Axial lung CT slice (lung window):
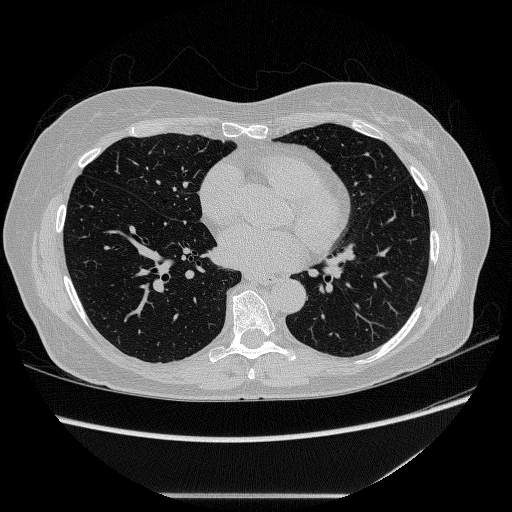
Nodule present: no